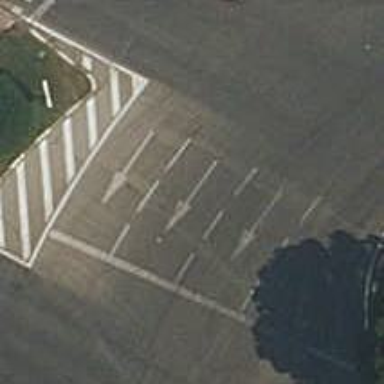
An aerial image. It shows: Road with traffic signals.